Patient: sex M, age 81
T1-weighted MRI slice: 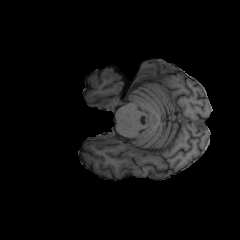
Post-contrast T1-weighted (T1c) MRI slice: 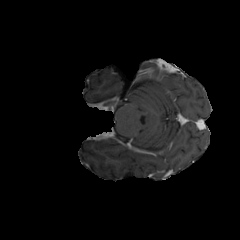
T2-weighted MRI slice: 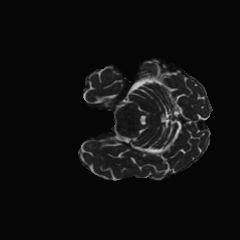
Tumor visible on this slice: no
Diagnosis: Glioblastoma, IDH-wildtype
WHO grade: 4